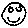
Label: smiley face